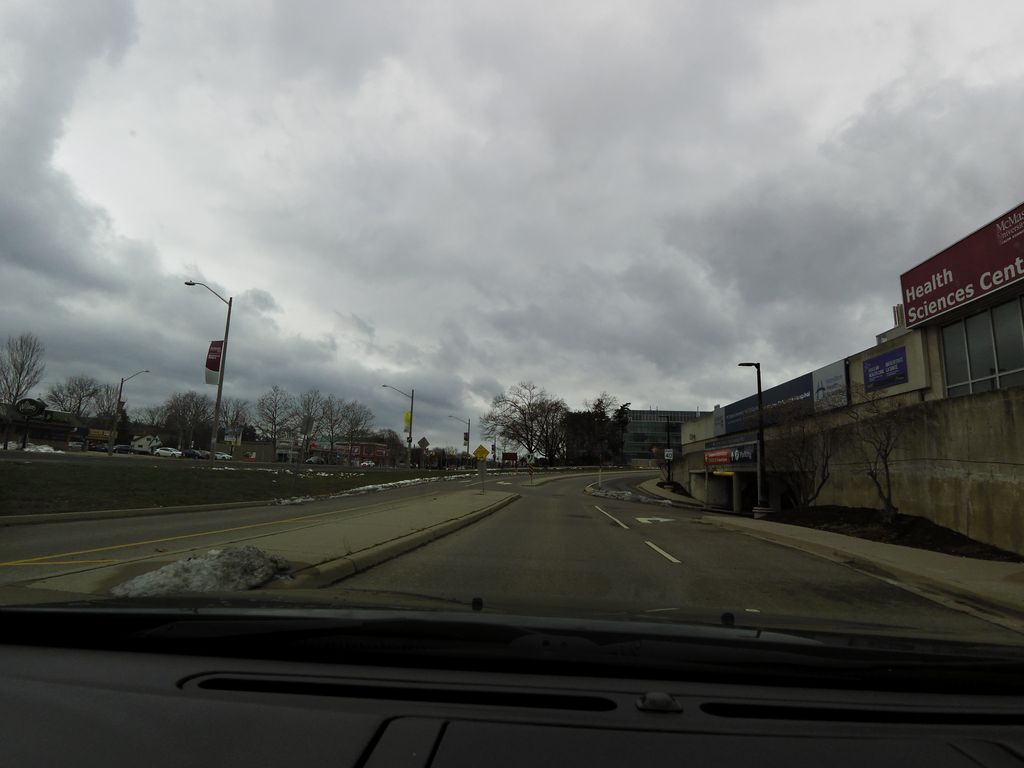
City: hamilton